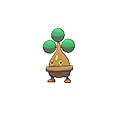
Pok\u00e9mon: bonsly